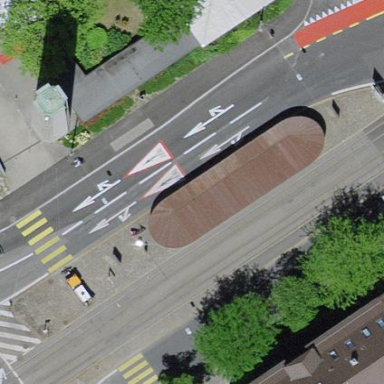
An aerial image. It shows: Shelter for public transport.